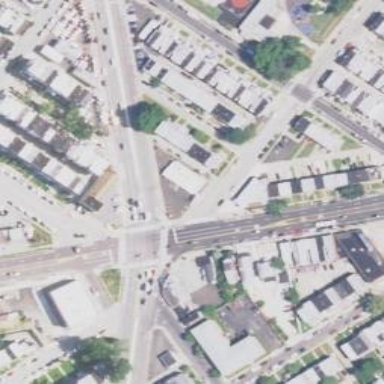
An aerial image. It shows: Marked road crossing.